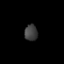
Tissue: prostate
Cell type: T cells
Senescence score: 0.3404
Nuclear area (px): 206
Mean DAPI intensity: 63.277